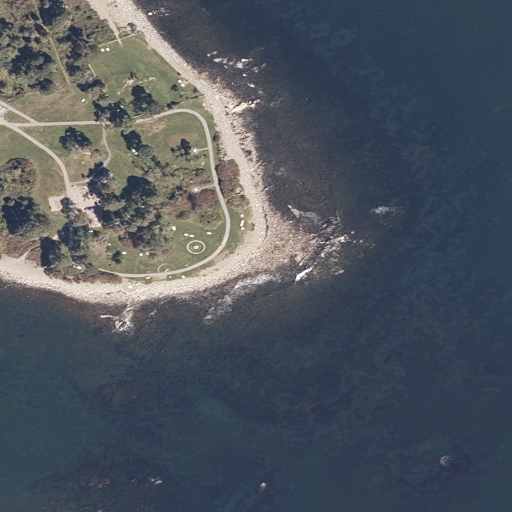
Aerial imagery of cape in New Hampshire named Odiornes Point containing open water, herbaceous wetlands, pasture, barren land, grassland, low intensity development, open development, deciduous forest, and medium intensity development